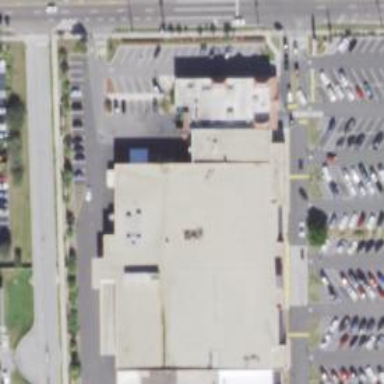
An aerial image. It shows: Supermarket.